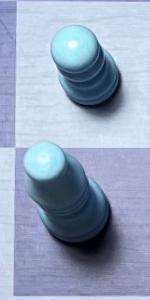
Label: Bishop_White